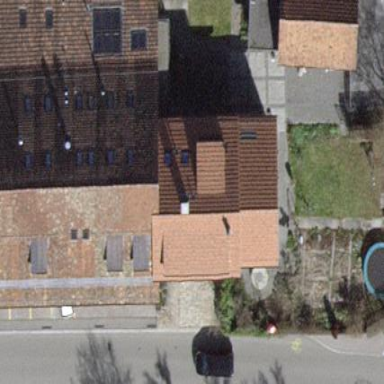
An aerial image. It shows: Building with tile roof.